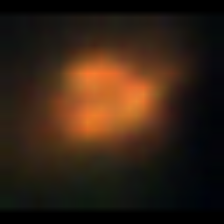
Taxon: NanoPlankton
Group: Other